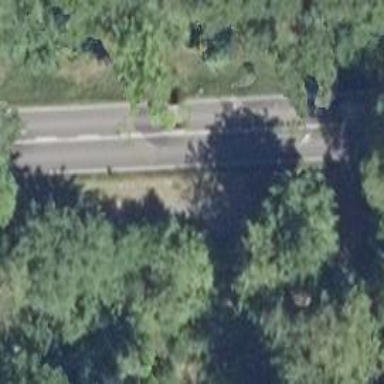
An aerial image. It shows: Primary road with asphalt surface.